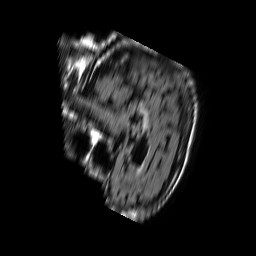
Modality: FLAIR
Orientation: sagittal
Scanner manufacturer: philips
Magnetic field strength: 1.5 T
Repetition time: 6 s
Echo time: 0.12 s